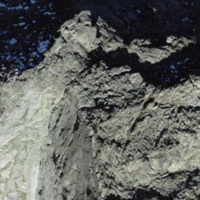
EUNIS habitat code: 48
Species observed at this site:
Pyrrhocorax graculus
Aquila chrysaetos
Lagopus muta